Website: apple
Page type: billing-address
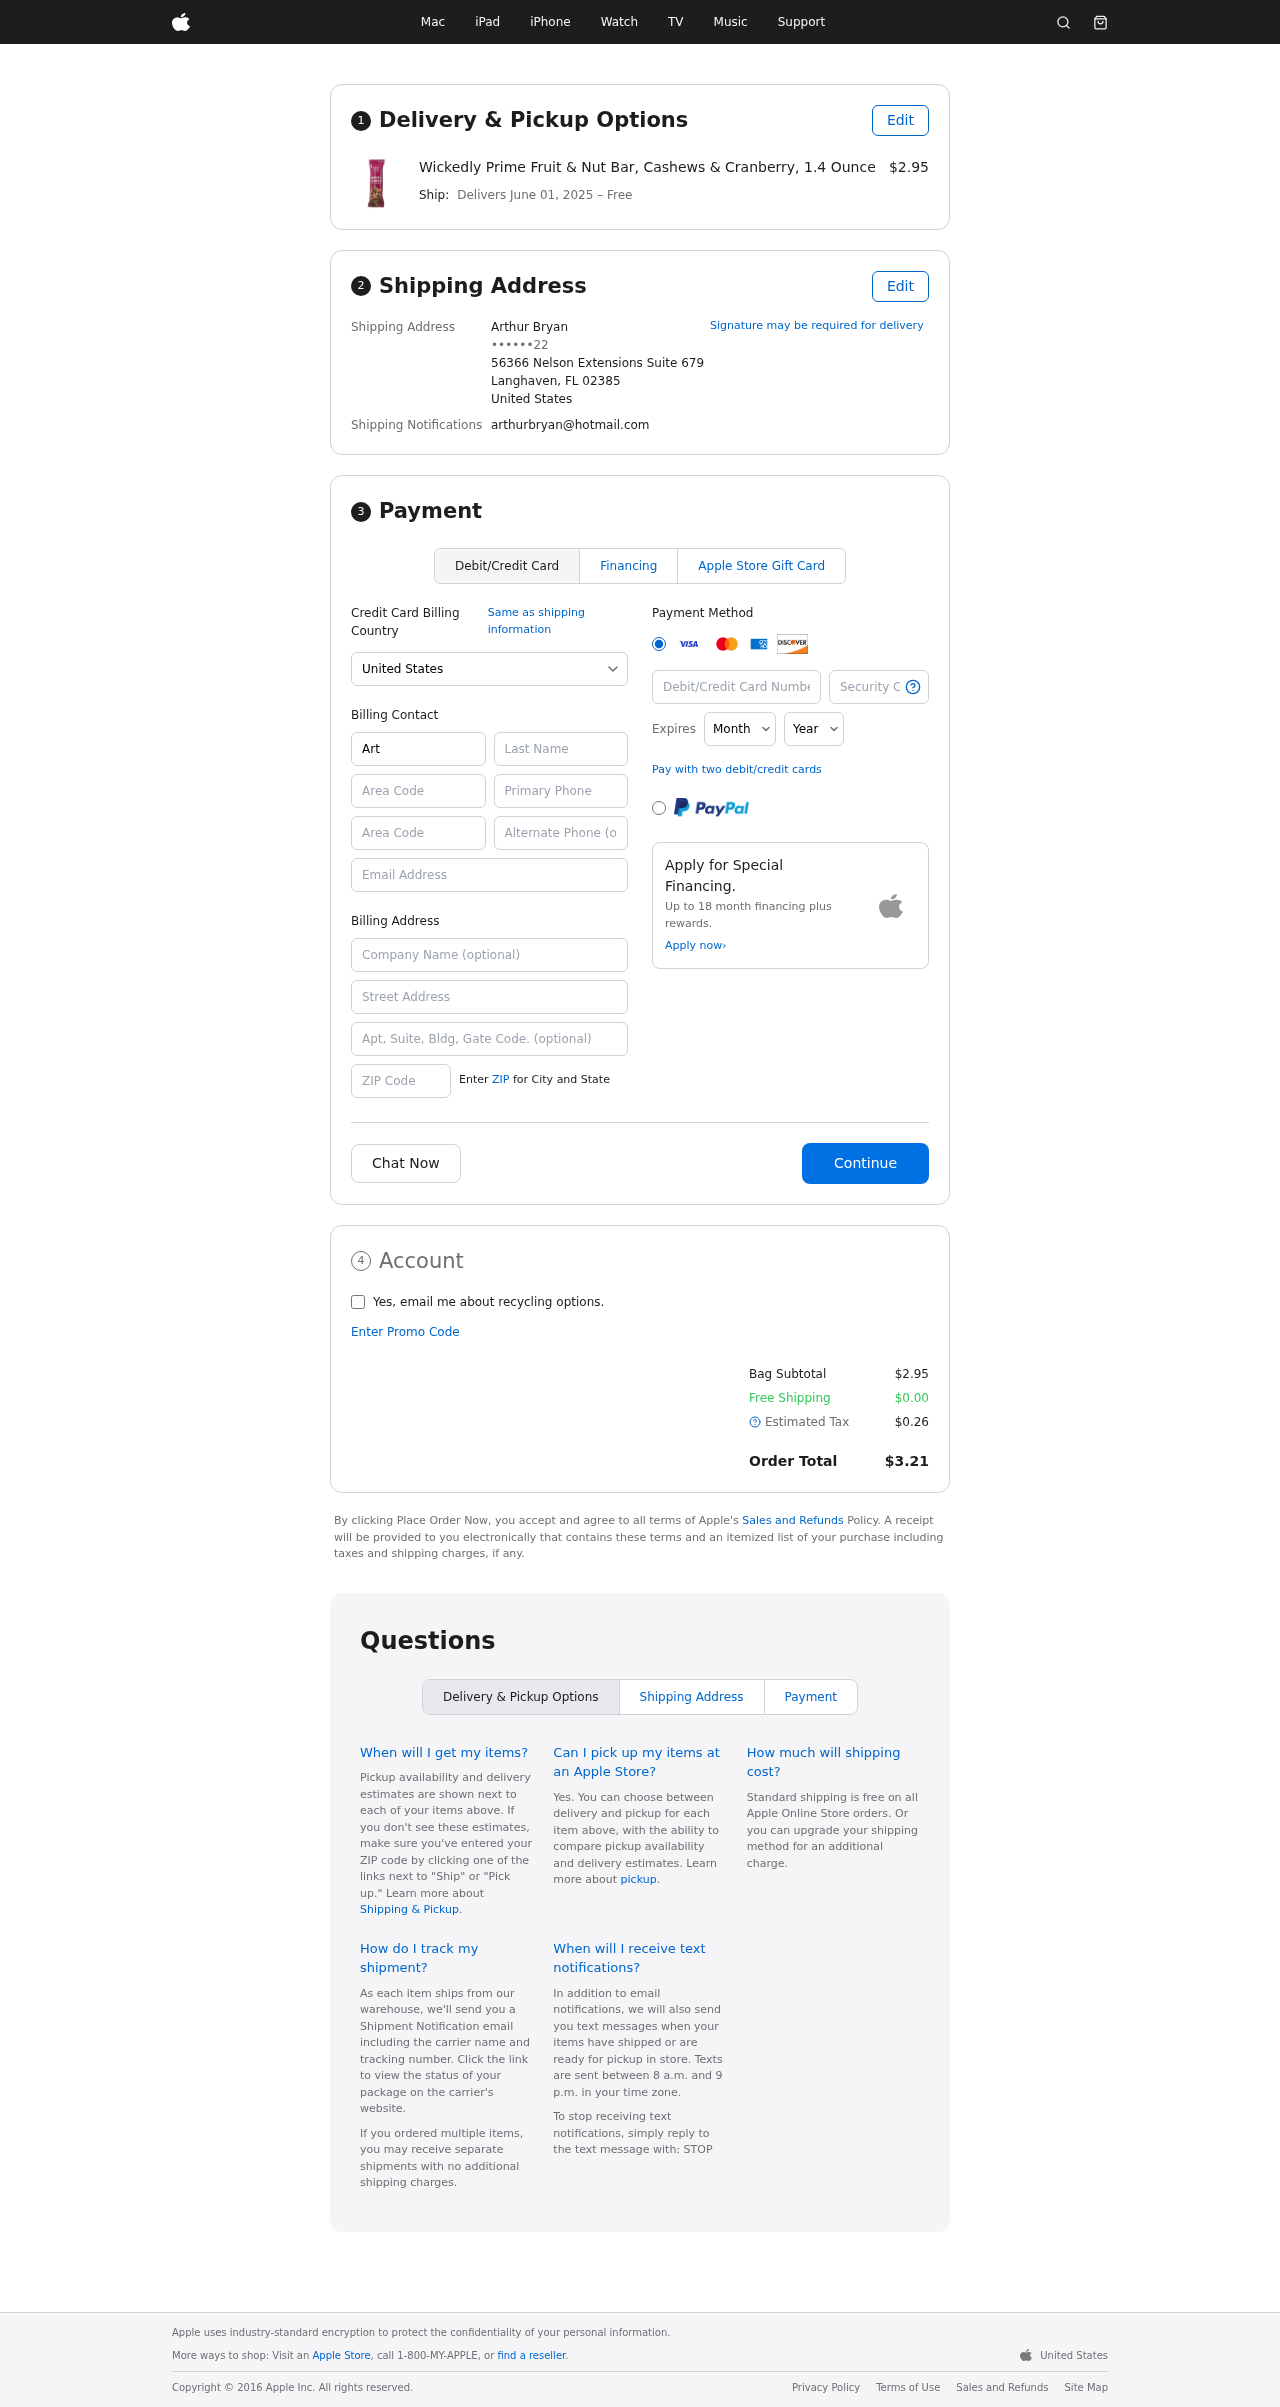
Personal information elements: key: PII_CARD_CVV
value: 167
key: PII_CARD_EXPIRY_MONTH
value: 05
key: PII_CARD_EXPIRY_YEAR
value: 30
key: PII_CARD_NUMBER
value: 2503 7203 3957 6192
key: PII_CITY_STATE_ZIP
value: Langhaven, FL 02385
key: PII_COUNTRY
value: United States
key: PII_EMAIL
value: arthurbryan@hotmail.com
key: PII_FULLNAME
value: Arthur Bryan
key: PII_STREET
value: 56366 Nelson Extensions Suite 679
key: PII_PHONE_MASKED
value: ••••••22
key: PII_BILLING_FIRSTNAME
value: Arthur
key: PII_BILLING_LASTNAME
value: Bryan
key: PII_BILLING_PHONE_AREA
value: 267
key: PII_BILLING_PHONE
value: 2675017222
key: PII_BILLING_EMAIL
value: arthurbryan@hotmail.com
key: PII_BILLING_COMPANY
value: Greene, Bradley and Flores
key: PII_BILLING_STREET
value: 56366 Nelson Extensions Suite 679
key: PII_BILLING_STREET2
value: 610 Douglas Junctions
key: PII_BILLING_POSTCODE
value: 02385
Product elements: key: PRODUCT1_NAME
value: Wickedly Prime Fruit & Nut Bar, Cashews & Cranberry, 1.4 Ounce
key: PRODUCT1_PRICE
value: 2.95
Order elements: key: ORDER_DELIVERY_DATE
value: June 01, 2025
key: ORDER_SUBTOTAL
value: $2.95
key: ORDER_SHIPPING_COST
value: $0.00
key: ORDER_TAX
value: $0.26
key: ORDER_TOTAL
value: $3.21